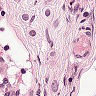
Metastatic tissue present: yes